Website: lowes
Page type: review-order
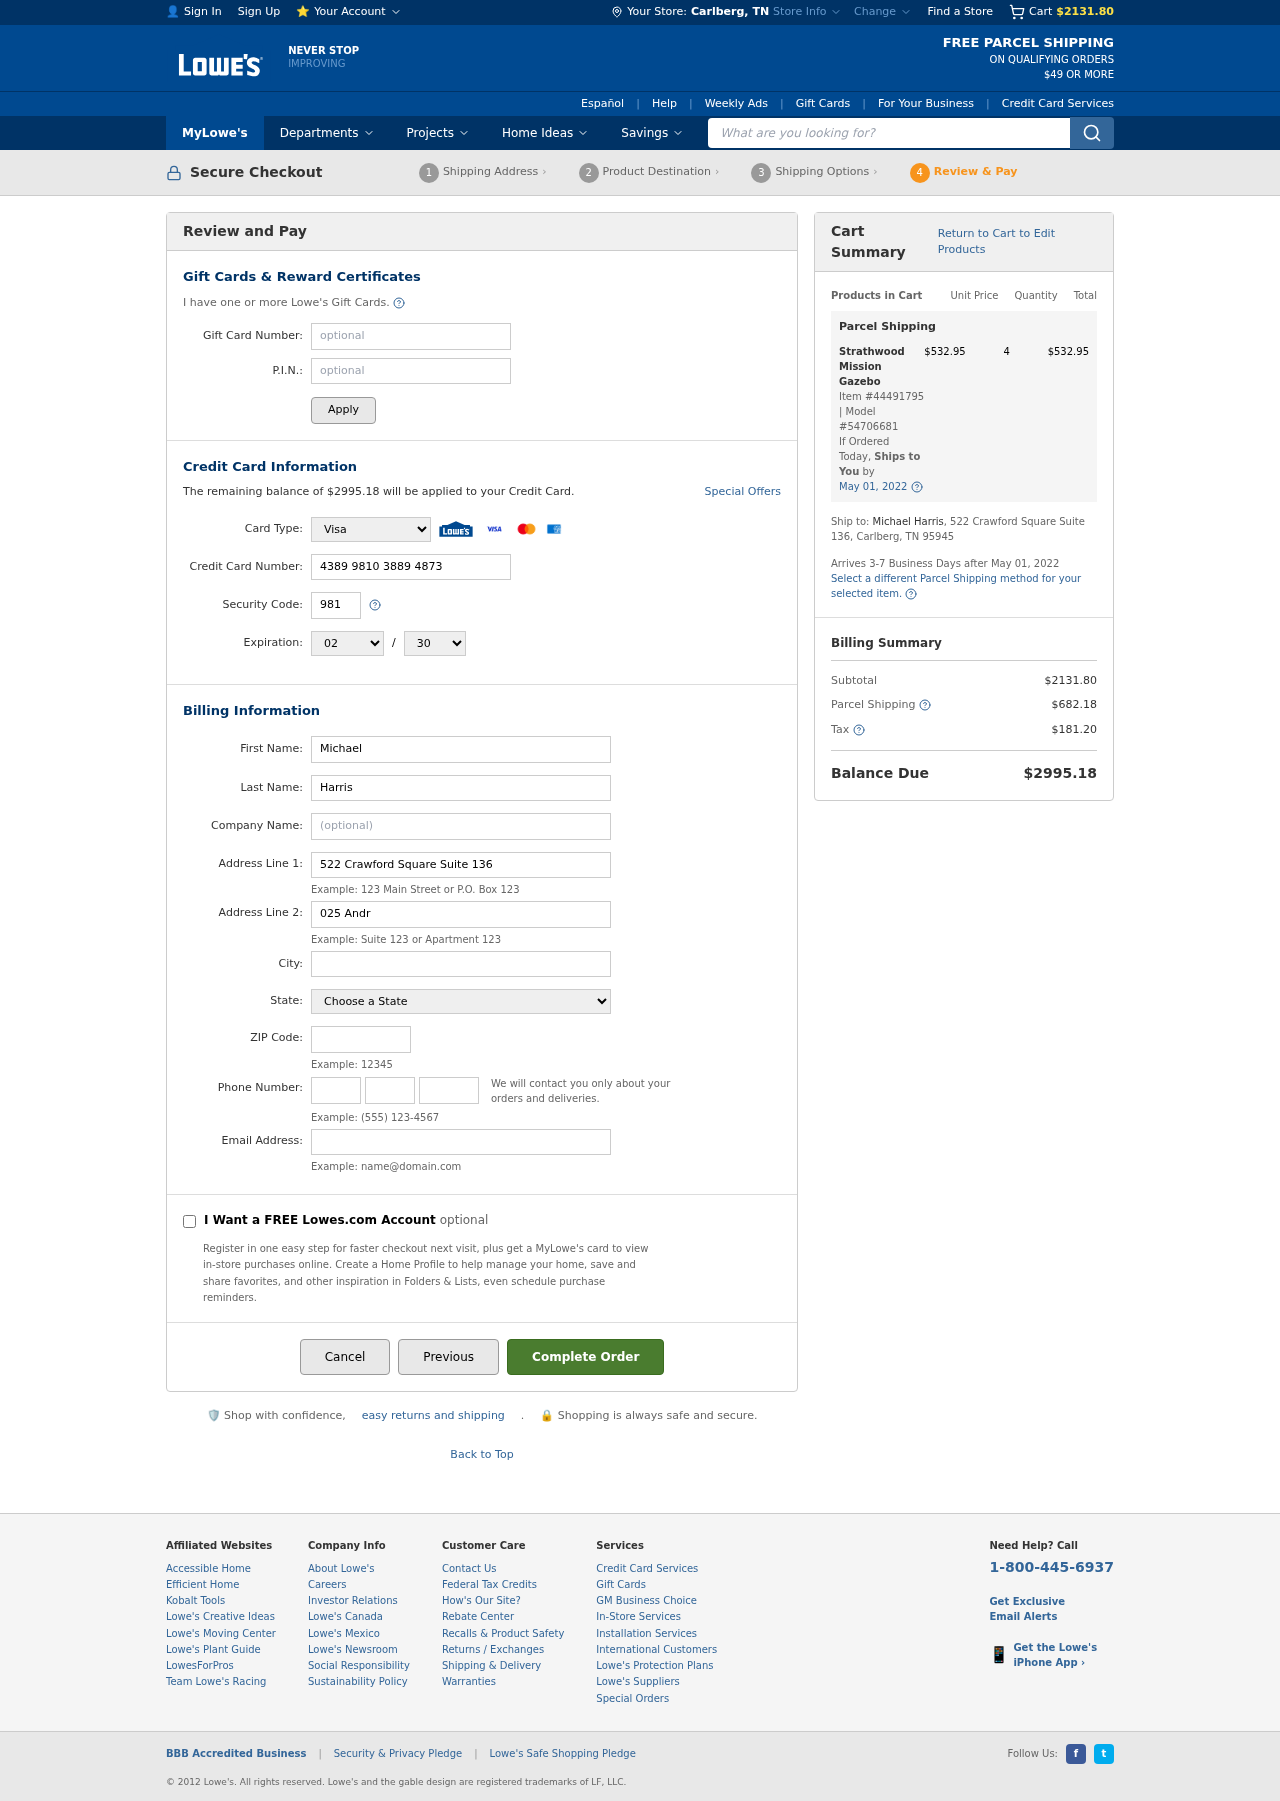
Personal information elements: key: PII_CARD_CVV
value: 981
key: PII_CARD_EXPIRY_MONTH
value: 02
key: PII_CARD_EXPIRY_YEAR
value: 30
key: PII_CARD_NUMBER
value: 4389 9810 3889 4873
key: PII_CARD_TYPE
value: Visa
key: PII_CITY
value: Carlberg
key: PII_CITY_STATE
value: Carlberg, TN
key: PII_EMAIL
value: mharris@yahoo.com
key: PII_FIRSTNAME
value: Michael
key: PII_LASTNAME
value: Harris
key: PII_PHONE_AREA
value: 314
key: PII_PHONE_PREFIX
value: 202
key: PII_PHONE_SUFFIX
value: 8169
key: PII_POSTCODE
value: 95945
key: PII_STATE
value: Tennessee
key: PII_STREET
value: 522 Crawford Square Suite 136
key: PII_STREET2
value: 522 Crawford Square Suite 136
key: PII_STREET2
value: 025 Andrew Lodge
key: PII_FULLNAME2
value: Michael Harris
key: PII_CITY_STATE_ZIP2
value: Carlberg, TN 95945
Product elements: key: PRODUCT1_NAME
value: Strathwood Mission Gazebo
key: PRODUCT1_PRICE
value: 532.95
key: PRODUCT1_QUANTITY
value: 4
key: PRODUCT1_ITEM_NUMBER
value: Item #44491795
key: PRODUCT1_MODEL_NUMBER
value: Model #54706681
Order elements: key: ORDER_SUBTOTAL
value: $2131.80
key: ORDER_BALANCE_DUE
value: $2995.18
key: ORDER_SHIPPING_DATE
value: May 01, 2022
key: ORDER_ITEM_TOTAL
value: $532.95
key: ORDER_SHIPPING_DATE2
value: May 01, 2022
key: ORDER_SHIPPING_COST
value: $682.18
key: ORDER_TAX
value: $181.20
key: ORDER_TOTAL
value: $2995.18
Search elements: key: HEADER_SEARCH
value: What are you looking for?